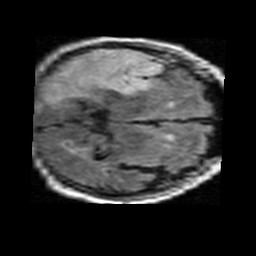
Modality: FLAIR
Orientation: axial
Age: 76
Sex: male
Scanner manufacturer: philips
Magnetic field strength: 1.5 T
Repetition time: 11 s
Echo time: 0.14 s